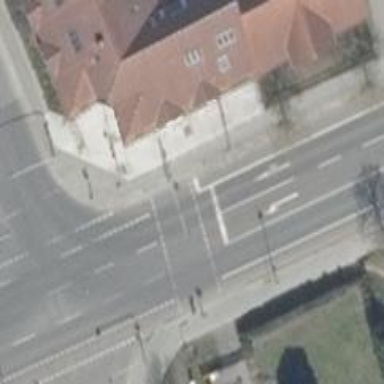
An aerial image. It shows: Primary highway with asphalt surface. There are sidewalks on both sides and exclusive cycle lanes in both directions.